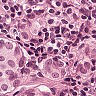
Metastatic tissue present: yes